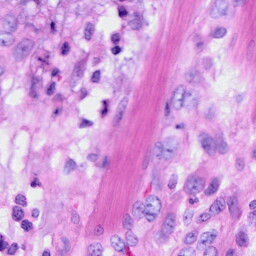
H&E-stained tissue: Ovarian